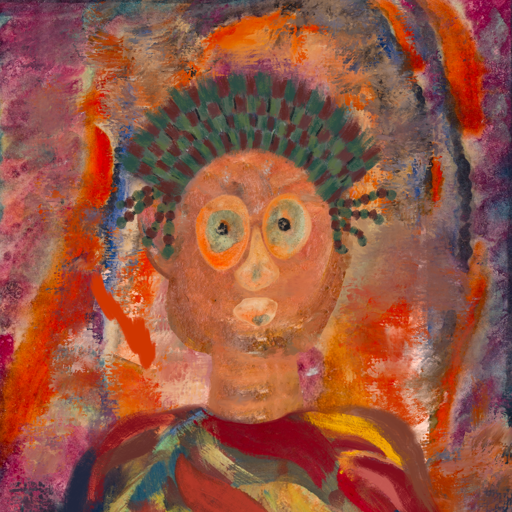
Background: Experience, Head And Neck Front: Boggyland, Face Front: Childish, Bust: Mother_And_Son_Son, Hair Front: Blank, Head Accessory: After_Raid_Crown, Second Necklace: Blank, Necklace: Blank, Baby: Blank